Question: When I from the TFS, then all web projects have fixed property value
'''
Always Start when Debugging : true
'''
As shown below:

Is there some way to , without the need of manually changing them one by one each time I do clean Get. (If someone forgets to do this, then all web projects in that development tree get deployed and that hangs the computer for a while...)
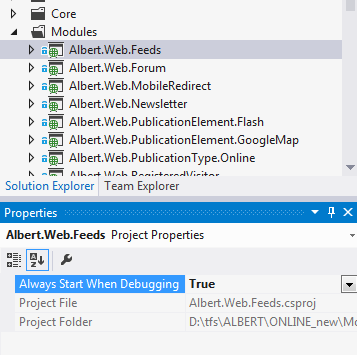
Answer: You could possibly check out <URL> extension, which claims to disable that option.